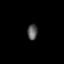
Tissue: prostate
Cell type: T cells
Senescence score: 0.3066
Nuclear area (px): 152
Mean DAPI intensity: 91.151